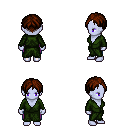
a pixel art fantasy rpg character, female body template, dark elf, purple skin, green robe, magenta pants, brown parted hairstyle, four views (front, back, left, right), 2x2 character sprite sheet, small pixel art, hard edges, no anti-aliasing